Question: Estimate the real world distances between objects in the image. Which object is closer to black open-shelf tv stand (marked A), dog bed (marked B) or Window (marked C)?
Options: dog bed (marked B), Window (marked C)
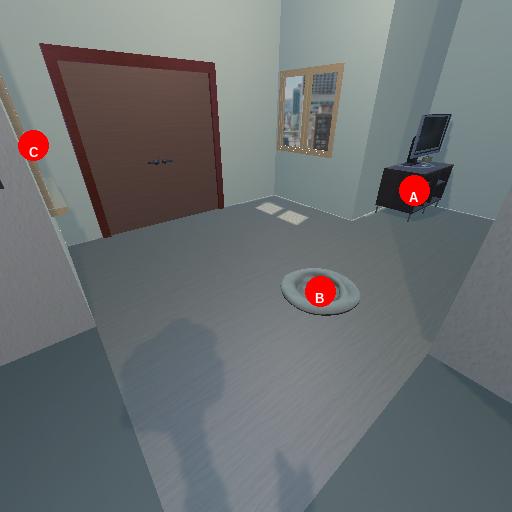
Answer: dog bed (marked B)